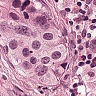
Metastatic tissue present: yes